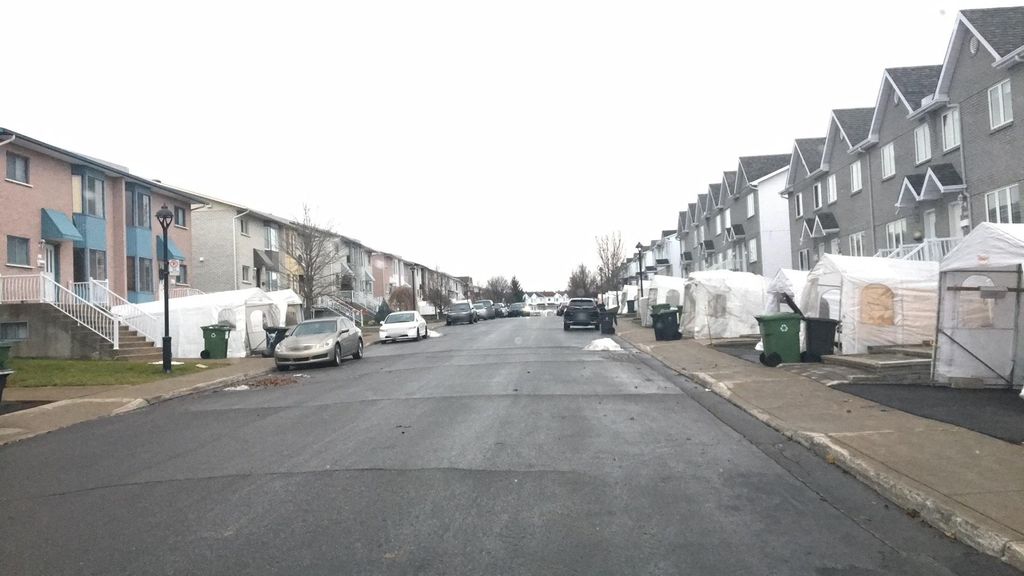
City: montreal